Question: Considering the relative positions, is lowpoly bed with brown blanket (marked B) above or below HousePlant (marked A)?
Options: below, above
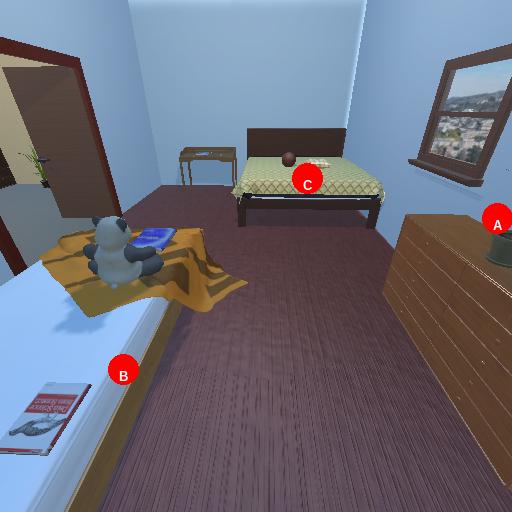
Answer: below